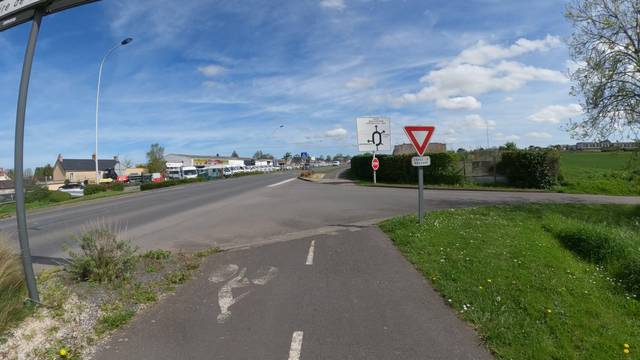
Region: France
Coordinates: 49.285, -0.6959